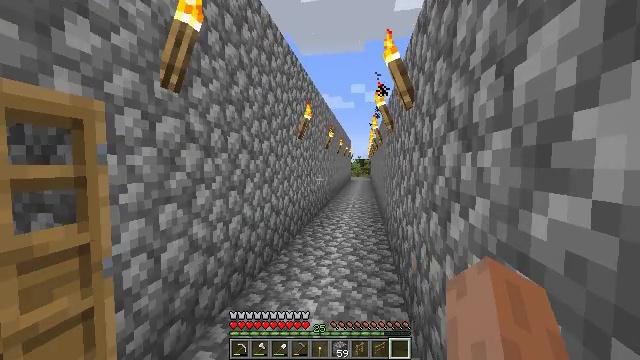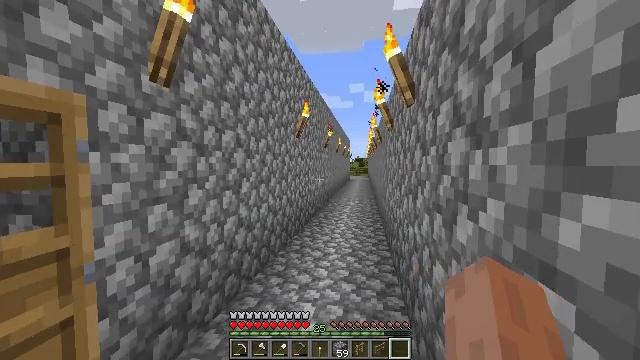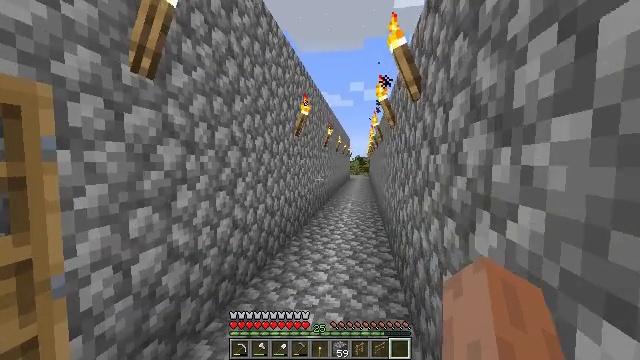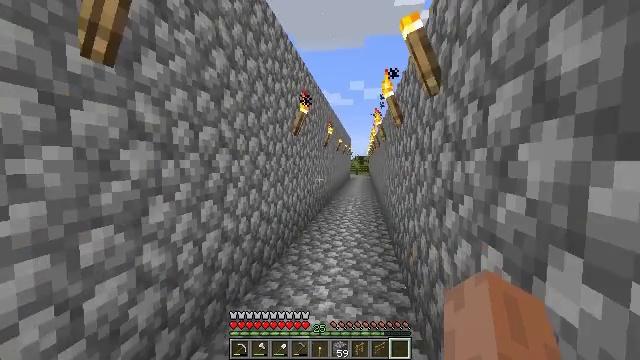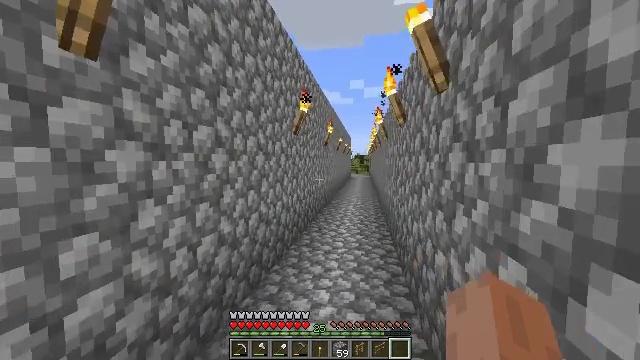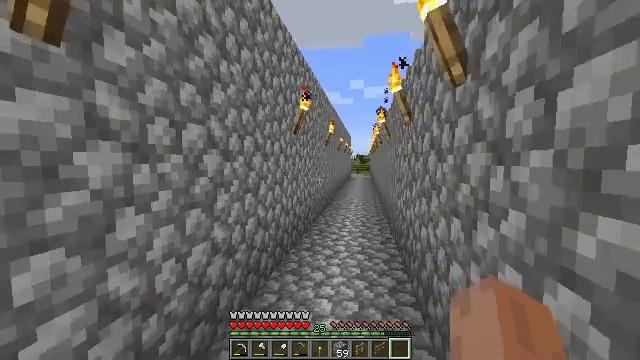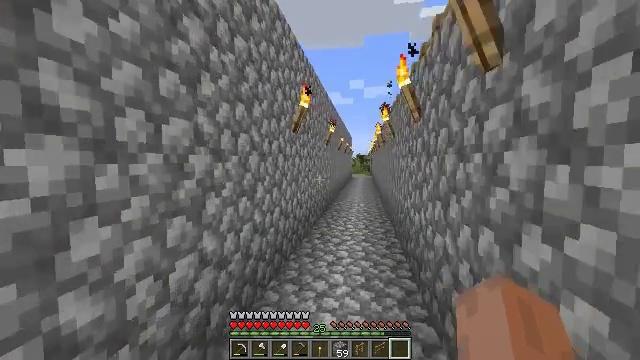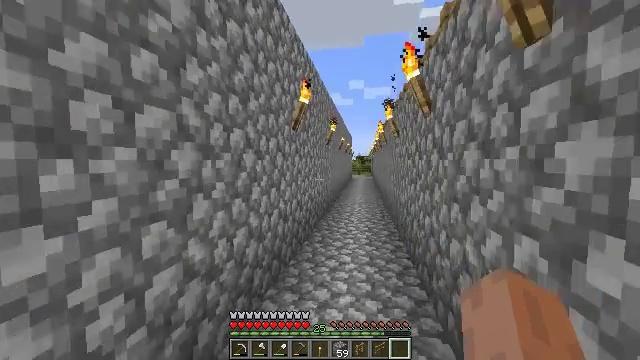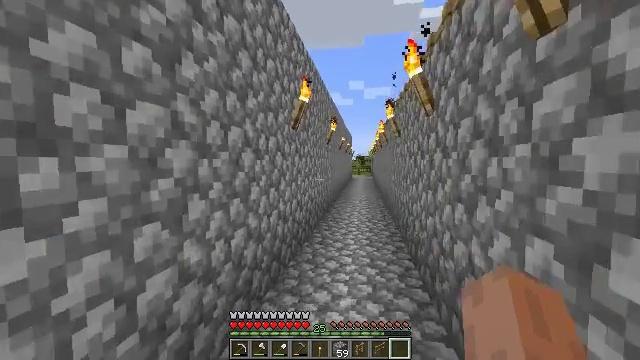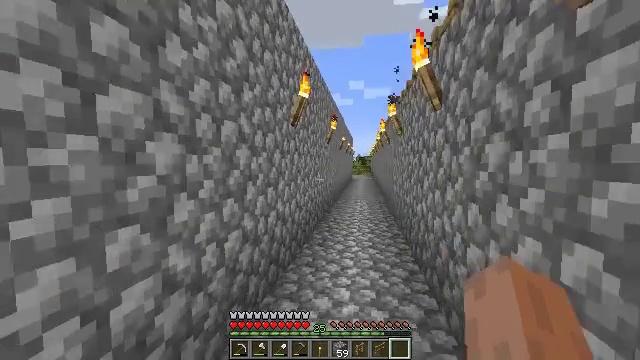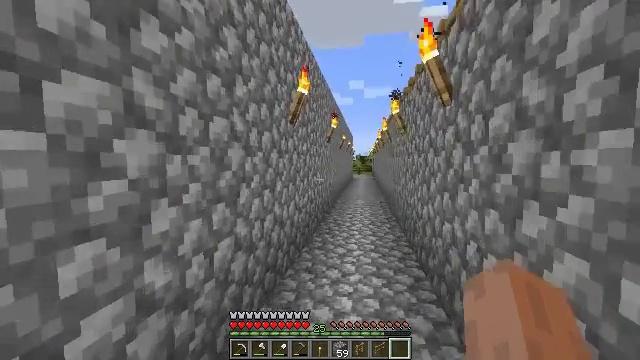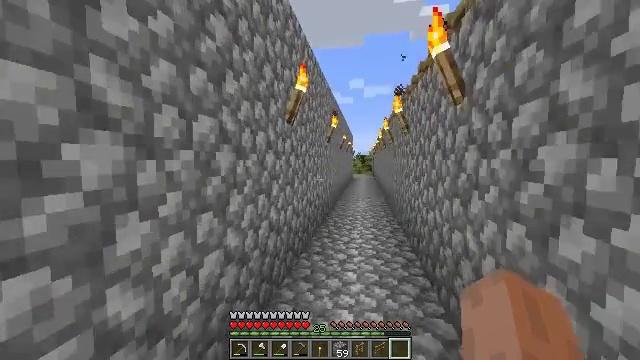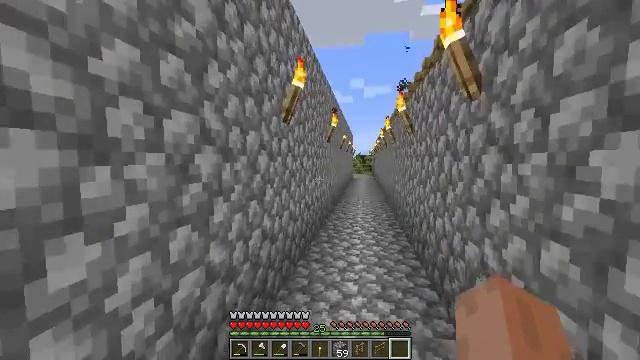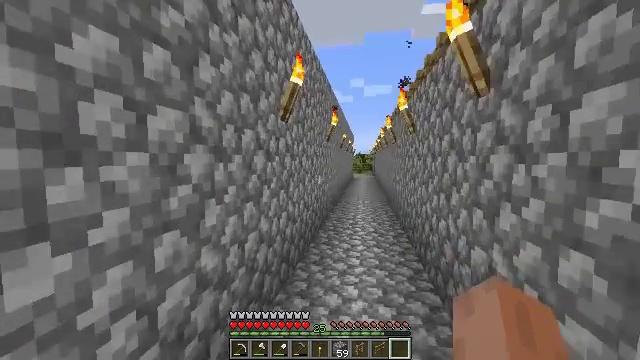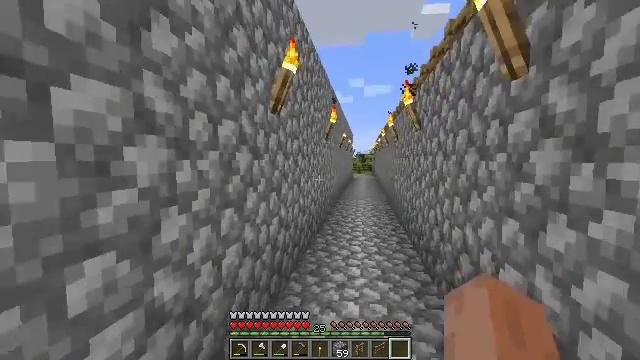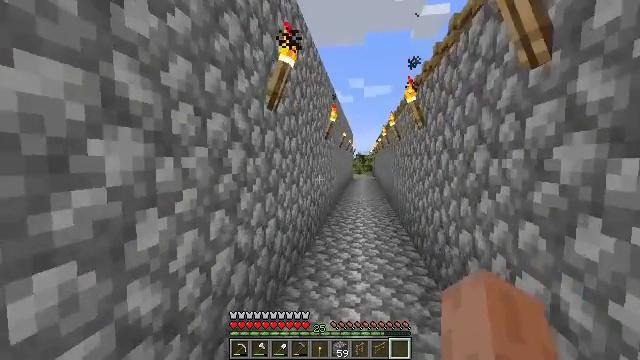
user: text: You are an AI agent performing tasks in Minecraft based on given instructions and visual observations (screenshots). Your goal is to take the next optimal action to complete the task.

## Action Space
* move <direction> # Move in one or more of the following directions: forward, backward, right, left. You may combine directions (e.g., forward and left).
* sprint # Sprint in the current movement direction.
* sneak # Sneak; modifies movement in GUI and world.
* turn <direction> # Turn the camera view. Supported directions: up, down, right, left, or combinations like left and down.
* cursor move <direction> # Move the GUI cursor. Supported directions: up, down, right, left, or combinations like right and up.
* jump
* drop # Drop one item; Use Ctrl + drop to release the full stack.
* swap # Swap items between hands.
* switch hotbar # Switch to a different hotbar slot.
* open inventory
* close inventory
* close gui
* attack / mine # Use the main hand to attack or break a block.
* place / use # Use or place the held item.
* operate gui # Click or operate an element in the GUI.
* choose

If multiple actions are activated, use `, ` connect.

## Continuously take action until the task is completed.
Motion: motion action
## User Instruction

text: Form granite stairs by using the crafting table.
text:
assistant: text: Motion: move forward
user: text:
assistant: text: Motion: move forward
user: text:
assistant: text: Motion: move forward
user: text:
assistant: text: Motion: move forward
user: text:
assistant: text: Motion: move forward
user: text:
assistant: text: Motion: move forward
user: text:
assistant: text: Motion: move forward
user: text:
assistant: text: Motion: move forward
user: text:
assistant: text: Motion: move forward
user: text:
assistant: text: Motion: move forward
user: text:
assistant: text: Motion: move forward
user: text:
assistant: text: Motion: move forward
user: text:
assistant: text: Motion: move forward
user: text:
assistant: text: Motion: move forward
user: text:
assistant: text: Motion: move forward
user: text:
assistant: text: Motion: move forward
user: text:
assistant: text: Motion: move forward
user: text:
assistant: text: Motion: move forward, turn right
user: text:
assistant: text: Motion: move forward, turn right
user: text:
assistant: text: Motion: move forward, turn right and down
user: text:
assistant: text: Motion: move forward, turn right and down
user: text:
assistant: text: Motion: move forward, turn right
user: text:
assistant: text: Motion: move forward
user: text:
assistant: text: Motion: move forward
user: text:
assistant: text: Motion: move forward
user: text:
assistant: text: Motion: move forward
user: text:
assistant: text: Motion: move forward
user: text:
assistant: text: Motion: move forward
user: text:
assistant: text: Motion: move forward
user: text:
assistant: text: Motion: move forward